六年级 · 解析几何
 下图中点 A 表示的数可能是（）。

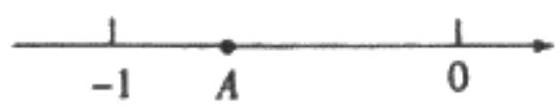
A.
B. $-\frac{1}{3}$
C. 2
D. $-\frac{2}{3}$

答案: D